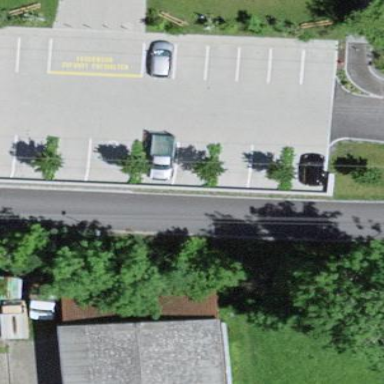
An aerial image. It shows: Rooftop parking area.